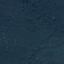
Land use / land cover: Forest